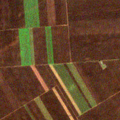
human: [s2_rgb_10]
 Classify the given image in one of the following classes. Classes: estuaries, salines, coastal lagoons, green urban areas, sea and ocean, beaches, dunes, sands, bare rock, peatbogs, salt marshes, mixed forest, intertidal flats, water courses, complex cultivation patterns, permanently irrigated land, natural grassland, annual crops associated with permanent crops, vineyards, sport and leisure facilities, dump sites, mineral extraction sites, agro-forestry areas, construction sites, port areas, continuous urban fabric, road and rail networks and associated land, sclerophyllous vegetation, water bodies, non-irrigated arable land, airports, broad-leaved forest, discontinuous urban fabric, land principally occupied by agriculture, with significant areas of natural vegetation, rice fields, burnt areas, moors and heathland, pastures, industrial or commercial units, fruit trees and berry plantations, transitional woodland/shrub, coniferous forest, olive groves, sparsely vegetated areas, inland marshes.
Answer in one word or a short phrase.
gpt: non-irrigated arable land